Field crop: maize
Growth stage: 2
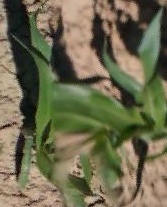
Species: maize